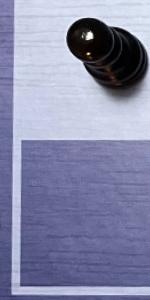
Label: Empty